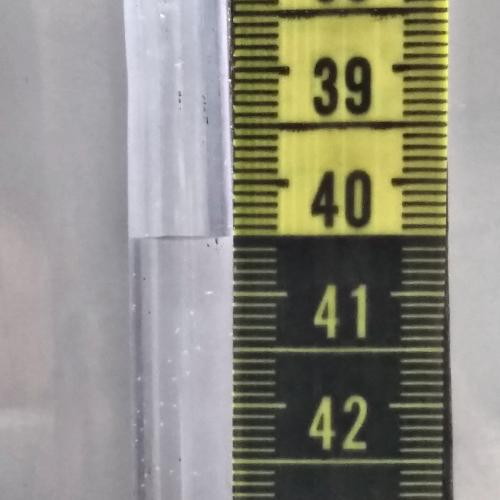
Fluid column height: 40.5 cm